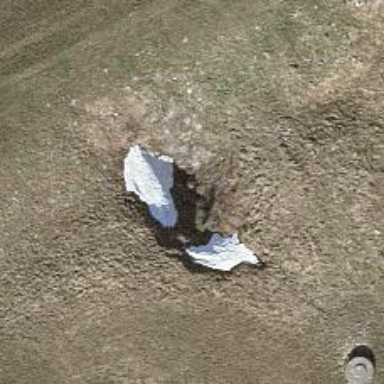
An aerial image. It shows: Sinkhole in natural setting.